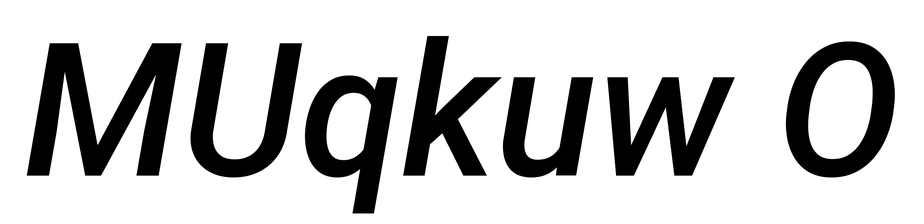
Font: Roboto-Italic_Medium_Italic